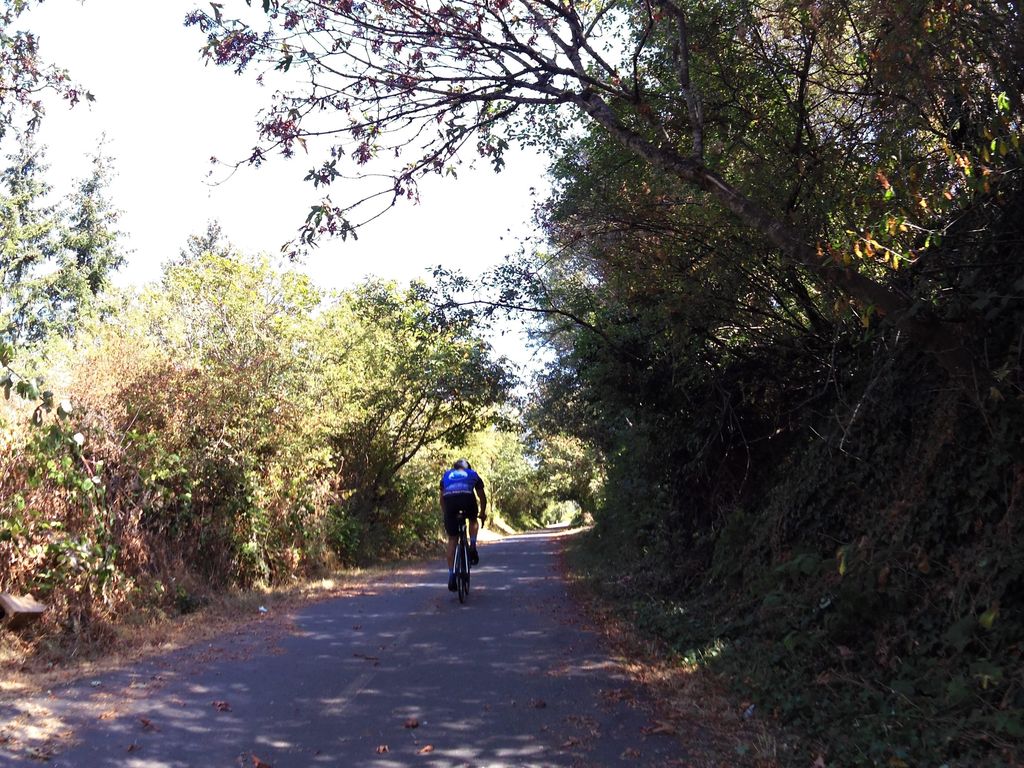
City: victoria